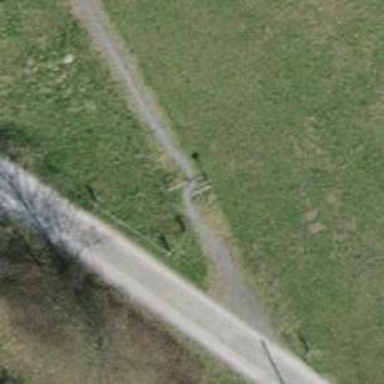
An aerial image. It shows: Cycle barrier.